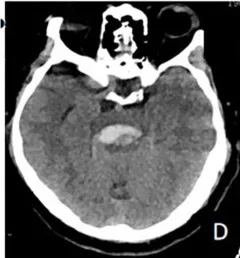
Preoperative CT showed evidence of brainstem hemorrhage.
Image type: radiology (ct)